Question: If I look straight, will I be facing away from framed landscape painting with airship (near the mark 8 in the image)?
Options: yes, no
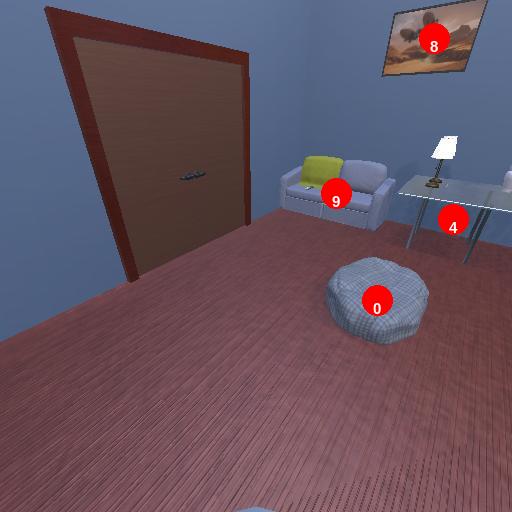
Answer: yes